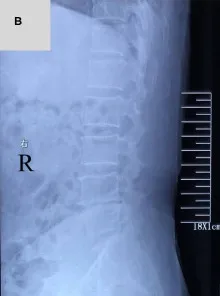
(A-F) lumbar vertebrae X-ray in 6 position: X-ray films showed that the L4/5 intervertebral height was obviously collapsed.
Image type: radiology (x_ray)